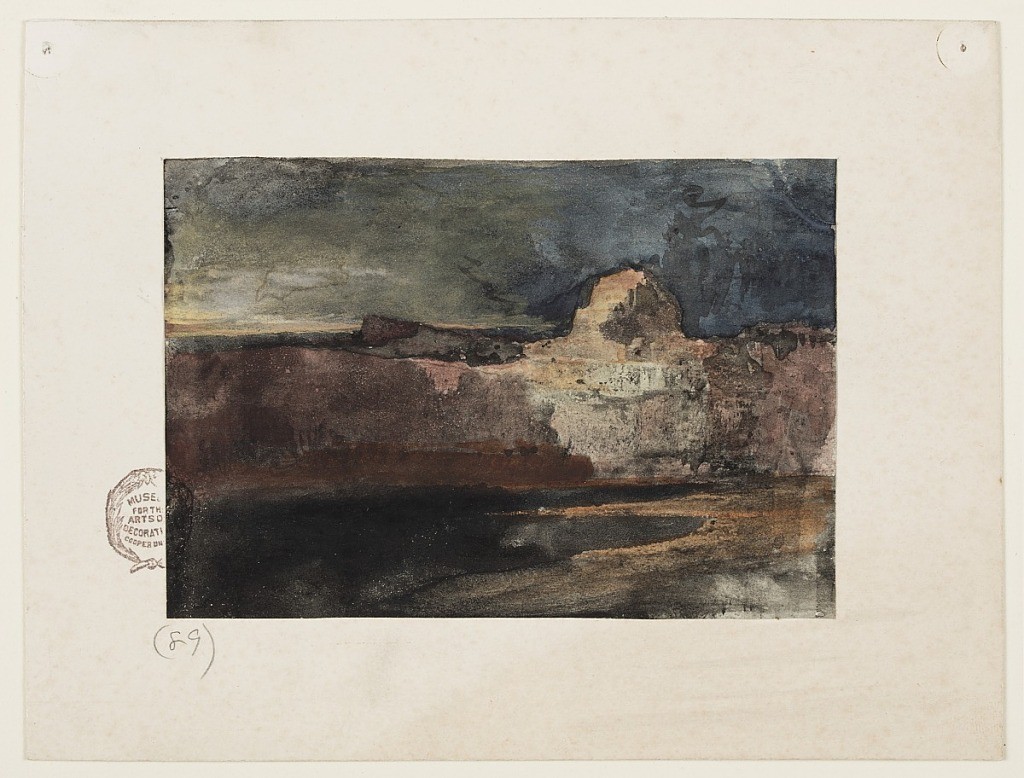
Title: Grand Canyon in Stormy Weather, Arizona
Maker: Thomas Moran, American, b. Britain, 1837–1926
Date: ca. 1908
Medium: Brush and black wash, blue, brown and pink watercolor, white gouache on paper, laid down on paperboard
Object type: Drawing
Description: Horizontal view of the Grand Canyon with the bottom in the foreground, cliffs rising in the middle ground, and dark clouds covering the sky.